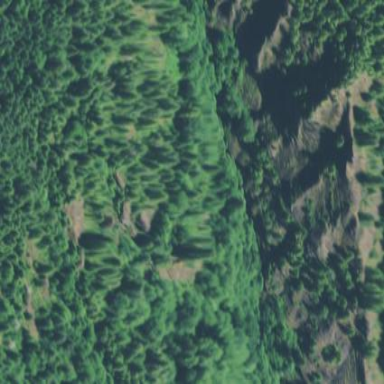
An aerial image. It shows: Evergreen forest with needle-leaved trees.